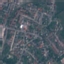
Label: Residential